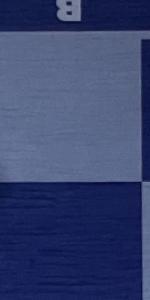
Label: Empty